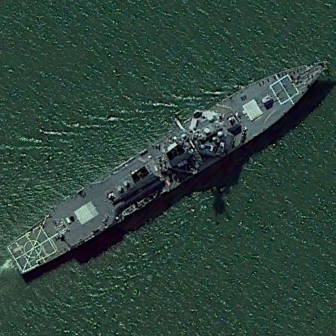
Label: destroyer